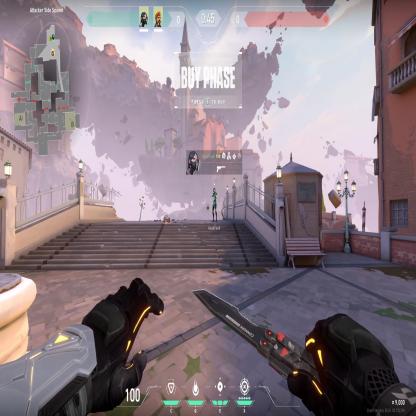
Label: dropped spike ; teammate